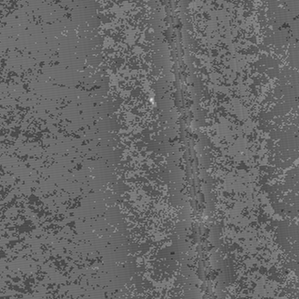
Label: frost